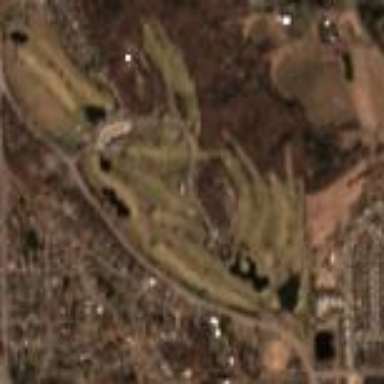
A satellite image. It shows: Golf course.